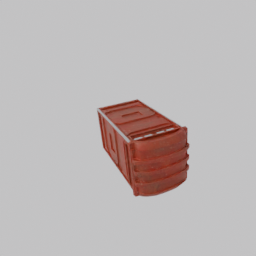
Label: architecture